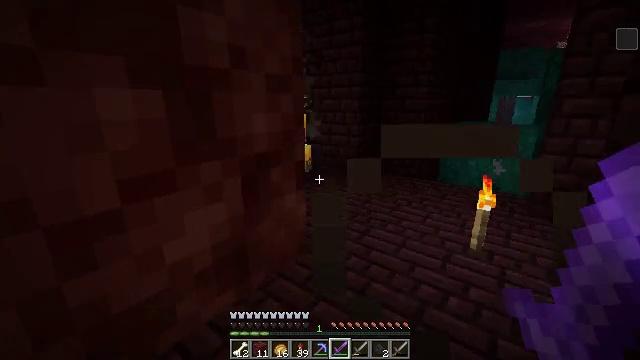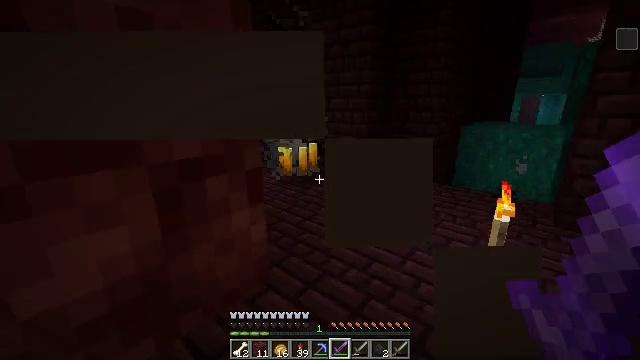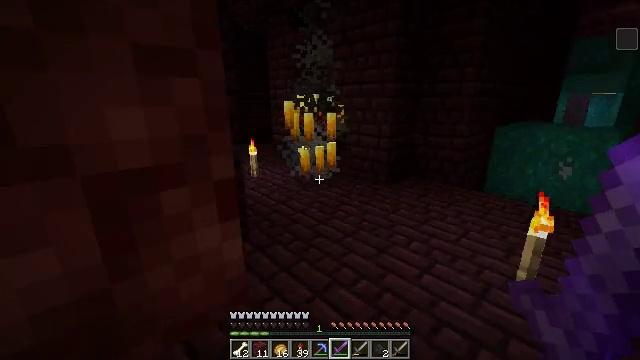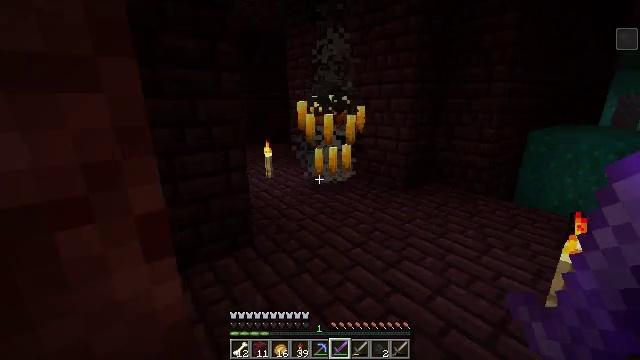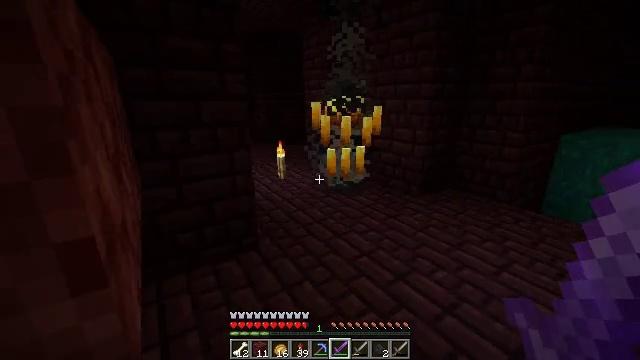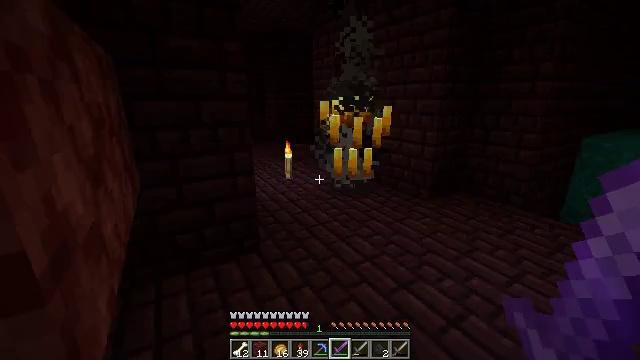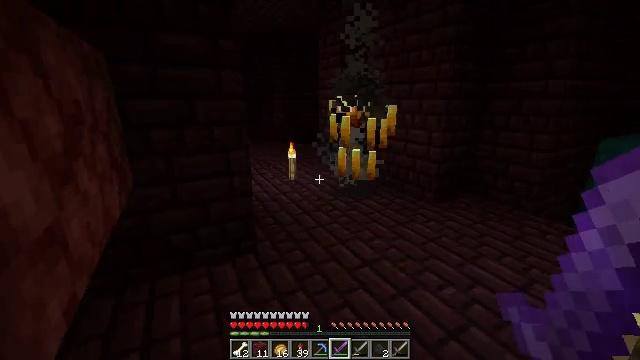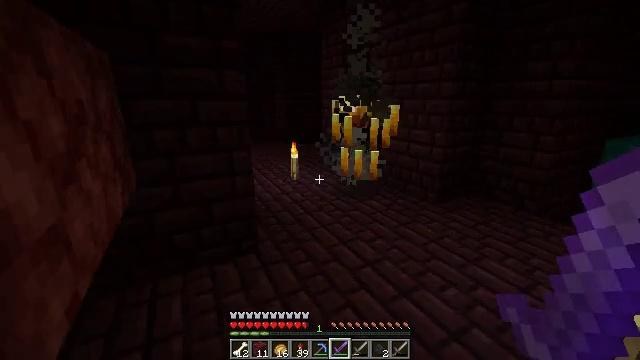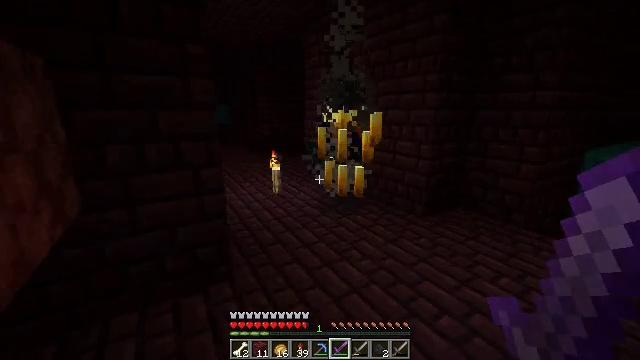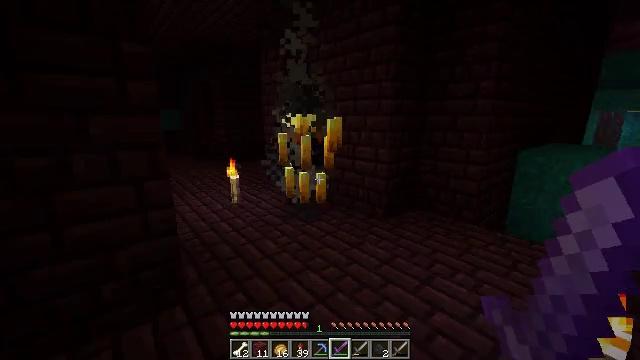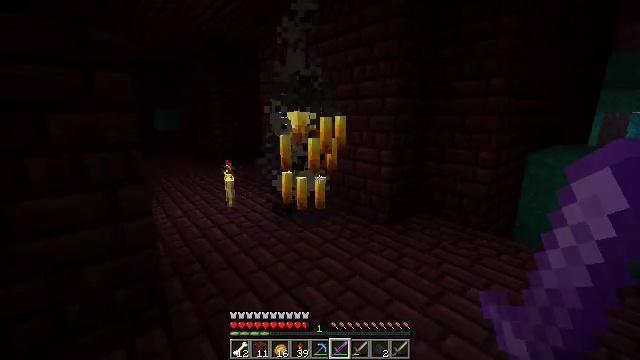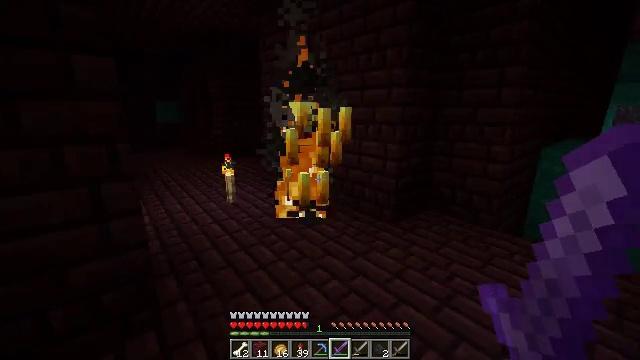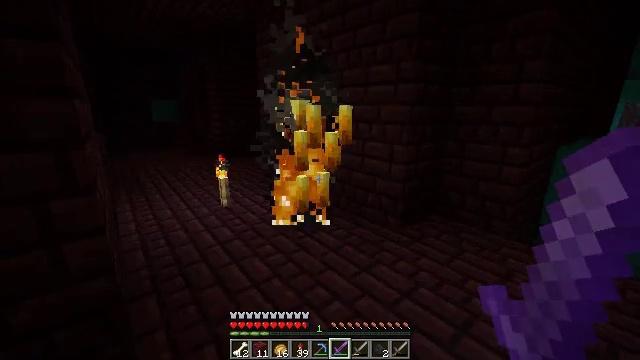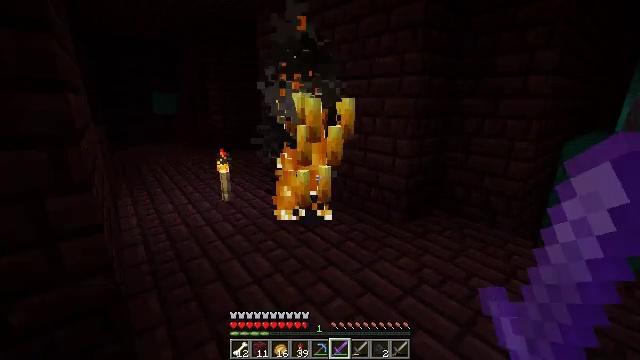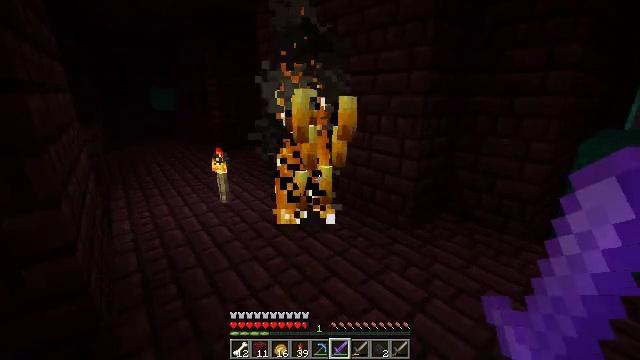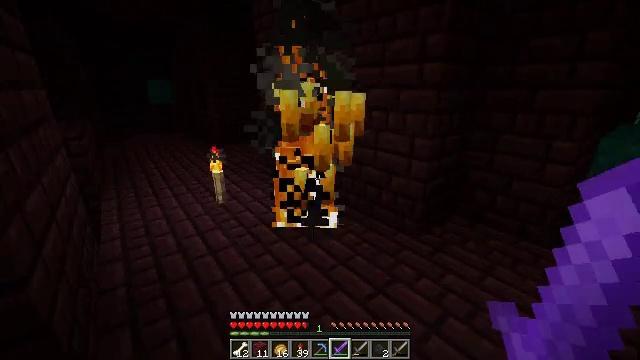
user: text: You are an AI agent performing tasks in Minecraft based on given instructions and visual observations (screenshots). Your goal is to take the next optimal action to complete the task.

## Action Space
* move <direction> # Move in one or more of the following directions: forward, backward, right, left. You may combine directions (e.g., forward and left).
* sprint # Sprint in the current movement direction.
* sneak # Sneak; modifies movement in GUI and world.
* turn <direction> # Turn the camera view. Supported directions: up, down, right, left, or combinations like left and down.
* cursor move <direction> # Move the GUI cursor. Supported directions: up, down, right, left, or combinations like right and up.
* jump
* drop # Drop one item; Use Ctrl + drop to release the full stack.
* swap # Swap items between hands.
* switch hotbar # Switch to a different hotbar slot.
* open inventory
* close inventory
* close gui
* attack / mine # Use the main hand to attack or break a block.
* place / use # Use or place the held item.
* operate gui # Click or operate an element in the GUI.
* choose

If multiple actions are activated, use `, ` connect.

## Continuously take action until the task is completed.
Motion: motion action
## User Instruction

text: Fight the blaze in the Nether.
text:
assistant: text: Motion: move forward and move right, turn left
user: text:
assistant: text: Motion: move forward and move right, turn left
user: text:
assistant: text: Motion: move forward and move right, turn left
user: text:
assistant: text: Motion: move forward and move right, turn left
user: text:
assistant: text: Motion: turn left
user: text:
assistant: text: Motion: turn left
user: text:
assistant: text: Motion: move forward
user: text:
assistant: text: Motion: move forward, turn right and up
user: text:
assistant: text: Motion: move forward, turn right and up
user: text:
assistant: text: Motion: move forward
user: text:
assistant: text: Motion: move forward, turn down
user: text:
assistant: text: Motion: move forward
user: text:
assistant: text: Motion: move forward, turn down
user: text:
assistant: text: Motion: move forward
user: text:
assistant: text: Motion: move forward, turn down
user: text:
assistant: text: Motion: move forward
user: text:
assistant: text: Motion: move forward, turn down, jump
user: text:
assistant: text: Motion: move forward, turn down, jump
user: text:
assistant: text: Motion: jump
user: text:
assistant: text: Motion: jump
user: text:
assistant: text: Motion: jump
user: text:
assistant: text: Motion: jump
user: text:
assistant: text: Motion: turn down, jump
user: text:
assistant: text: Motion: turn down, attack / mine, jump
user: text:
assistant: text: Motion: attack / mine
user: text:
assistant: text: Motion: attack / mine
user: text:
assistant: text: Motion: attack / mine
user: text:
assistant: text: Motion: no_op
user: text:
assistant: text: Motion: no_op